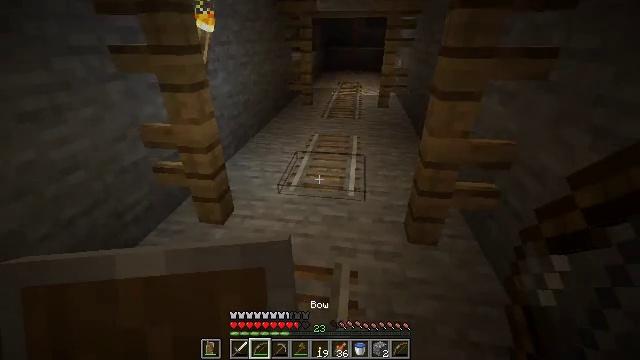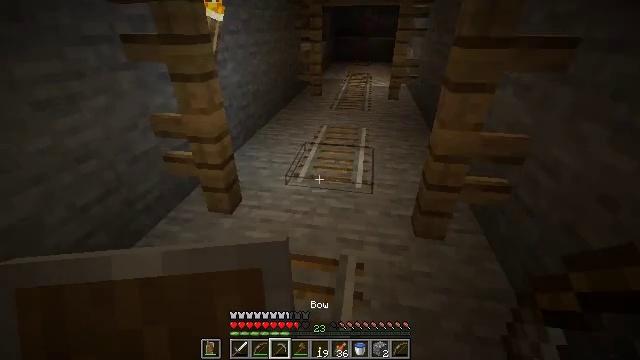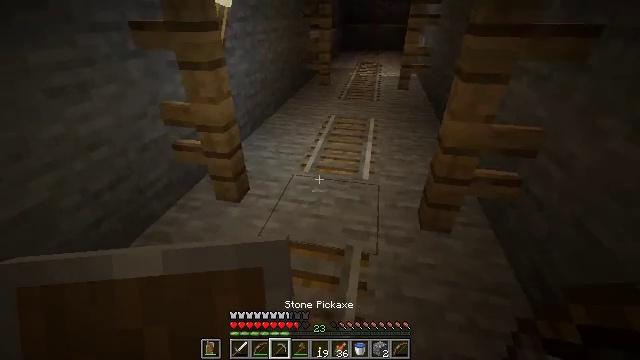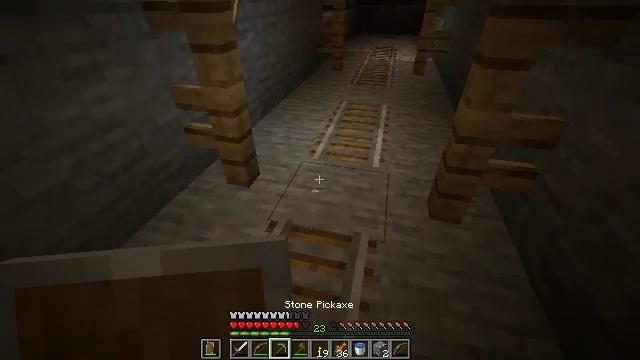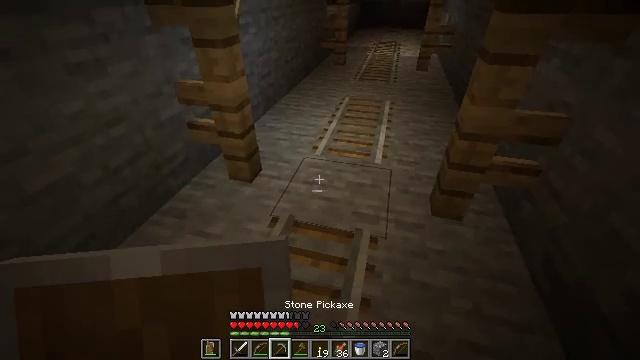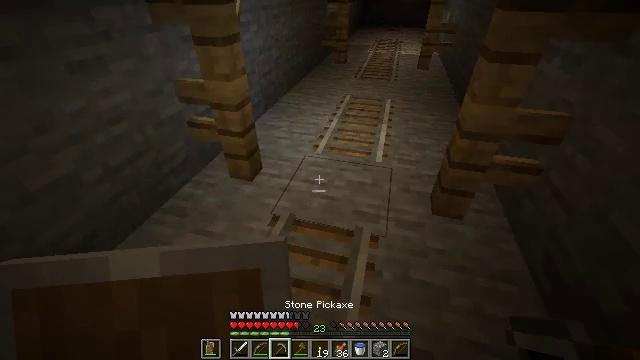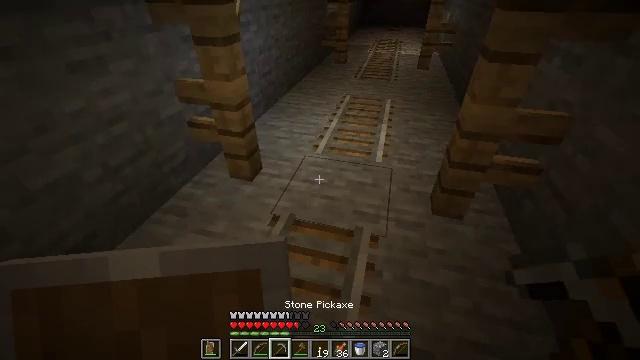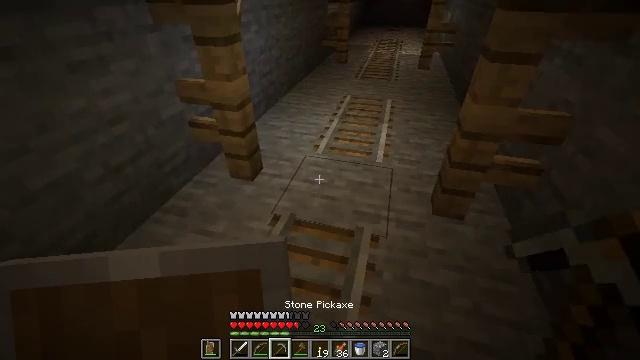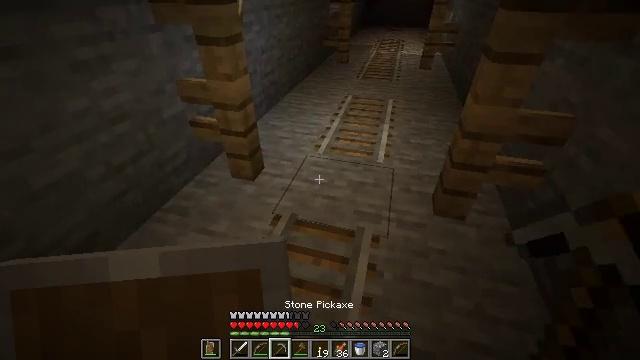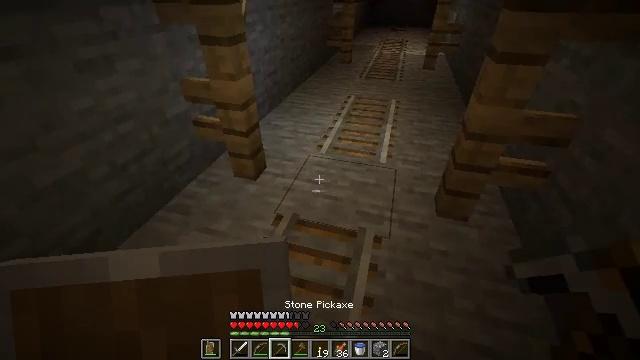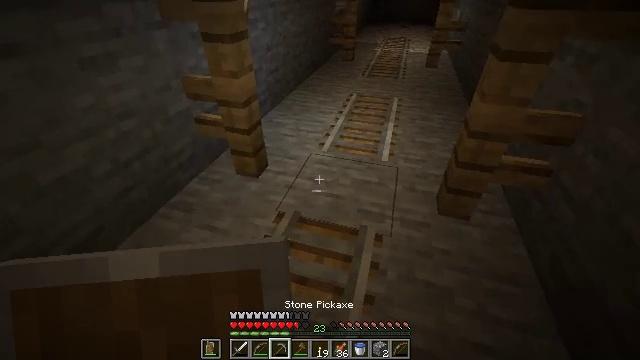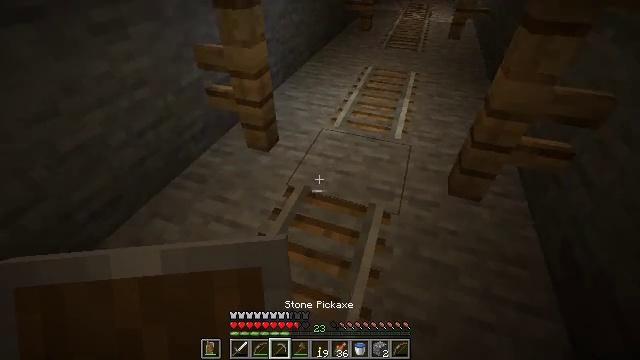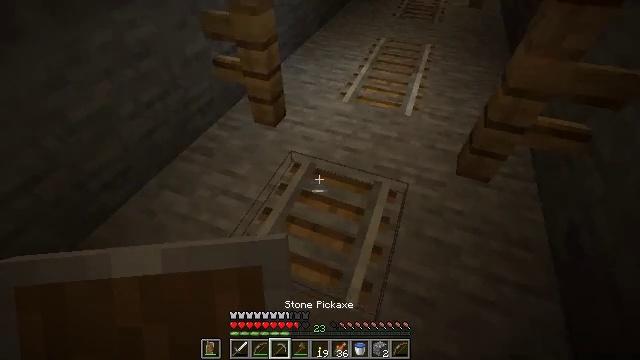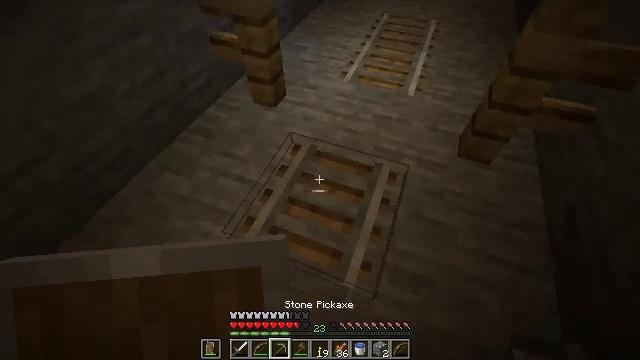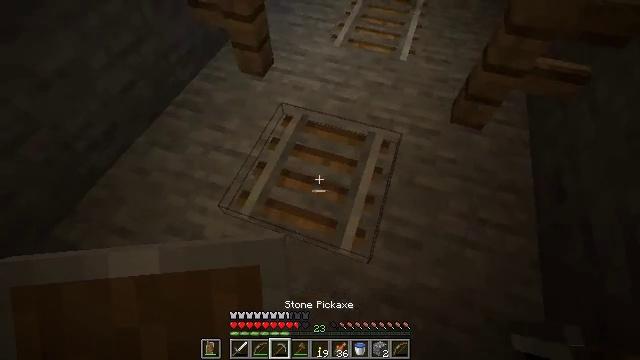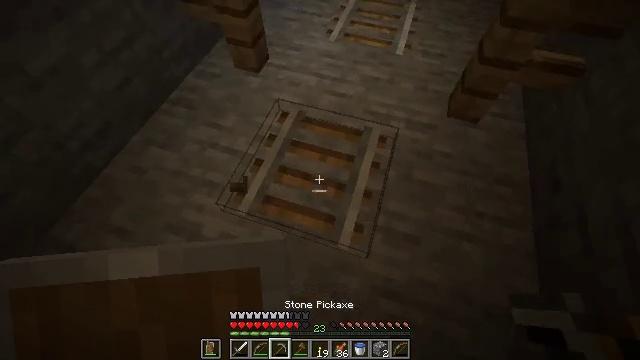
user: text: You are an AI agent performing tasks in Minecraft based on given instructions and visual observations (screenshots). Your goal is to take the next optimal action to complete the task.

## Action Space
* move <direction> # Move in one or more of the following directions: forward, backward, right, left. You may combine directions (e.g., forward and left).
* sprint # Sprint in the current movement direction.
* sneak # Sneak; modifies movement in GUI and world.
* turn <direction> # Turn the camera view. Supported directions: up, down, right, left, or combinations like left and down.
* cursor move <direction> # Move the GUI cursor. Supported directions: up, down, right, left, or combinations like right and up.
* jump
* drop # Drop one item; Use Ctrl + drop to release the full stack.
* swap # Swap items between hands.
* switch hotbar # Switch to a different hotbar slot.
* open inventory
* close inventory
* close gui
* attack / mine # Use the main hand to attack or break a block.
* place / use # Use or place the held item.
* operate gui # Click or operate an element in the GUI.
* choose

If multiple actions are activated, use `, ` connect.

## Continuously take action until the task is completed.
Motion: motion action
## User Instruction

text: Recycle the rail from an abandoned track.
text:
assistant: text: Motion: turn left and down, switch to hotbar 3
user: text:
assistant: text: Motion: turn left and down, switch to hotbar 3
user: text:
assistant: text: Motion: turn left and down, switch to hotbar 3
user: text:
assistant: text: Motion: no_op
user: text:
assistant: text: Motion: no_op
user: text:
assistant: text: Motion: no_op
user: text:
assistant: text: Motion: no_op
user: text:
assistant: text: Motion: no_op
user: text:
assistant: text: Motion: no_op
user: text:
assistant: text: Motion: no_op
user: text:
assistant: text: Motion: turn left and down
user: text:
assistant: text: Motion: turn left and down
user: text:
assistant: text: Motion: turn down
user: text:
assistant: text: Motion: turn right and down
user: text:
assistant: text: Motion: turn right, attack / mine
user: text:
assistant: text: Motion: attack / mine
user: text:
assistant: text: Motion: no_op
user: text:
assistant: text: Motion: turn up
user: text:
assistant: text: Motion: turn right and up
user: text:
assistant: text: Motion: move forward, turn right and up
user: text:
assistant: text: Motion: move forward, turn right and up
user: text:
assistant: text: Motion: move forward
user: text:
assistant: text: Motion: move forward, turn down
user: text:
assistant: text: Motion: turn down
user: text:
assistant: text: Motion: move back, turn down
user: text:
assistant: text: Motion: move back, turn down
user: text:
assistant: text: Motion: move back
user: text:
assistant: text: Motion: move back, attack / mine
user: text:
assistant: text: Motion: attack / mine
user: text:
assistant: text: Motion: attack / mine